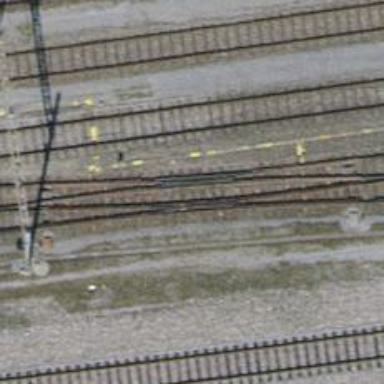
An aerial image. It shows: Railway switch.